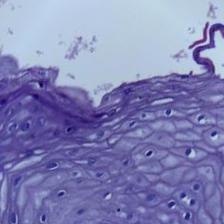
Diagnosis: Normal